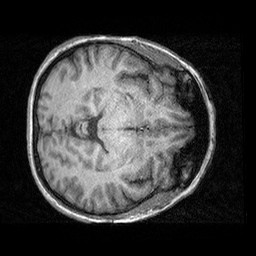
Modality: T1w
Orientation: axial
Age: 33
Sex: female
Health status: healthy
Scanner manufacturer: siemens
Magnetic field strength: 3 T
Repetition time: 2.3 s
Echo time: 0.00303 s